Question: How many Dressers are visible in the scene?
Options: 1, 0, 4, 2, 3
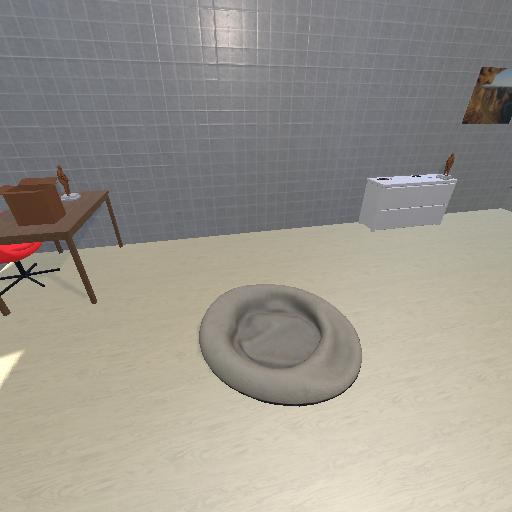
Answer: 1